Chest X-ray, PA view. Patient: 31 years old, sex F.
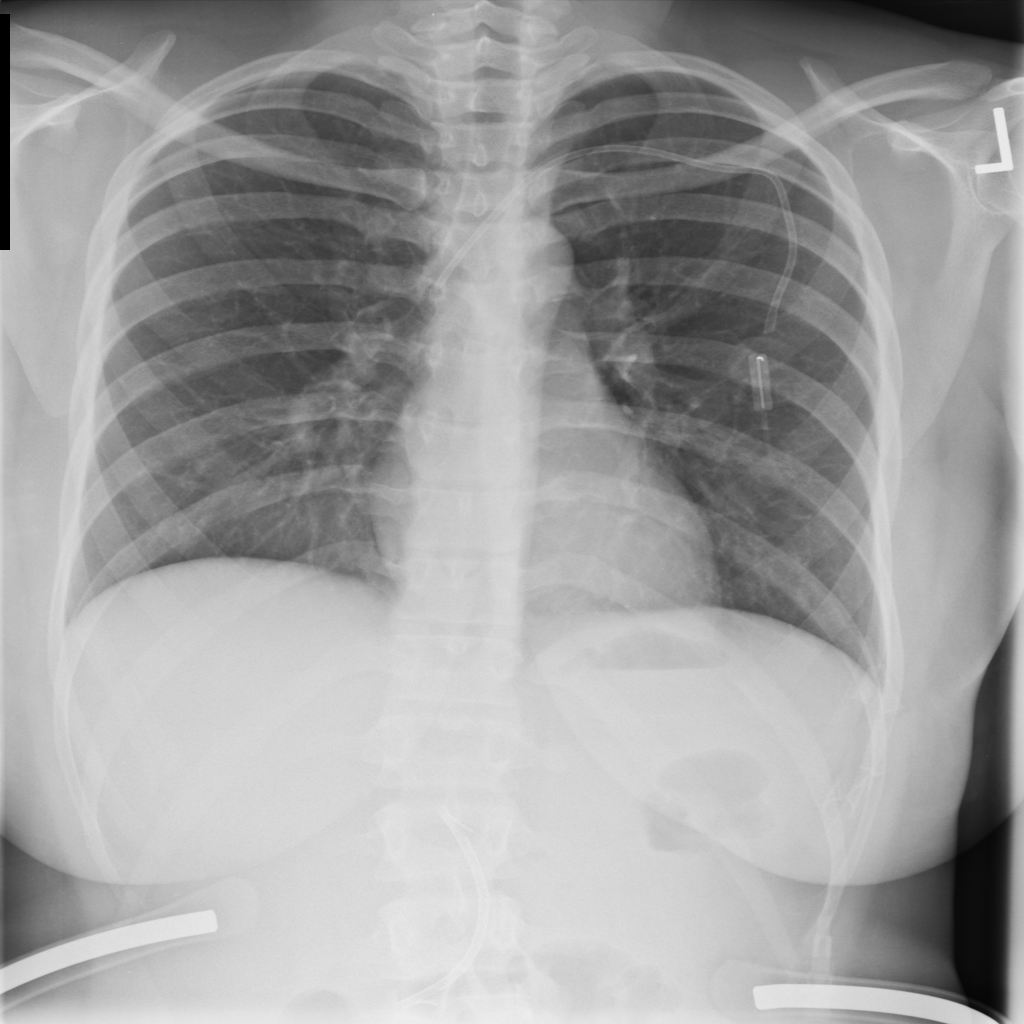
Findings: No Finding